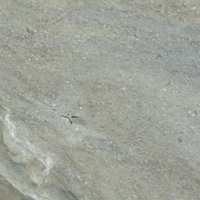
EUNIS habitat code: 48
Species observed at this site:
Corvus corone
Prunella collaris
Oenanthe oenanthe
Turdus philomelos
Emberiza cia
Montifringilla nivalis
Aquila chrysaetos
Motacilla alba